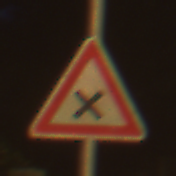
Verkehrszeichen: KreuzungOderEinmuendung
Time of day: Night
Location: Outdoor (Urban)
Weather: Clear
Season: NotSpecified
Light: Artificial